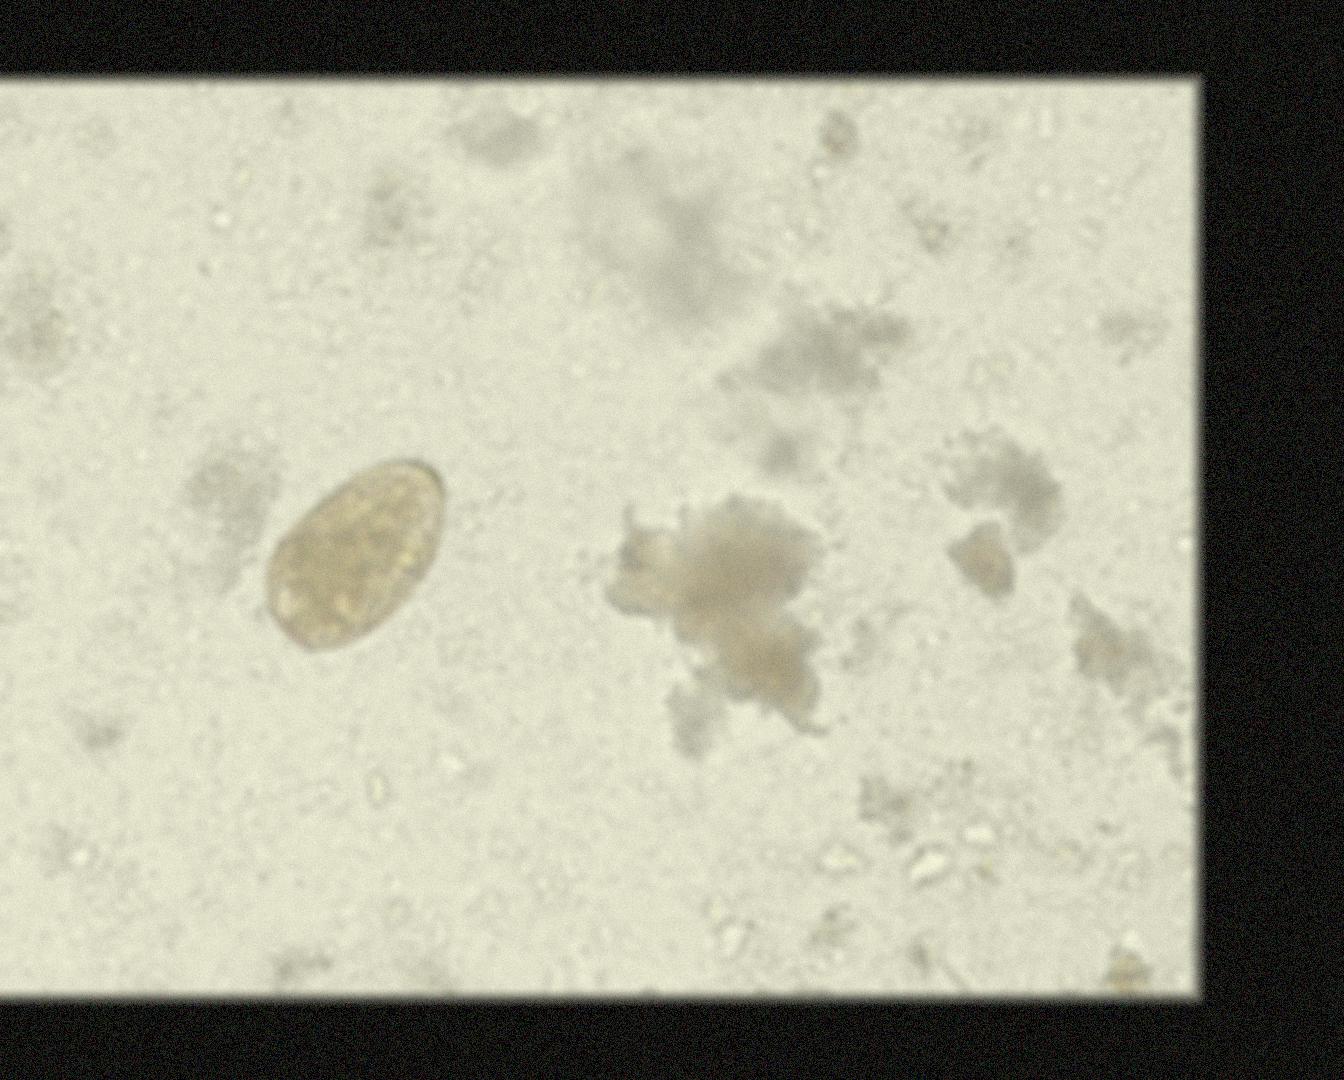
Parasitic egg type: Paragonimus spp